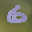
Label: 6